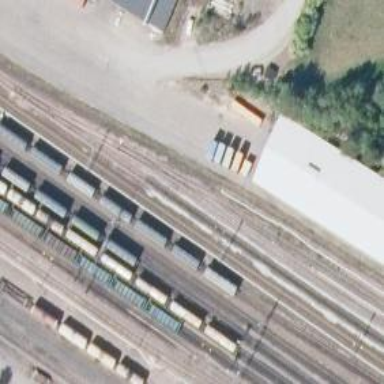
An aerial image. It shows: Railway yard in service.